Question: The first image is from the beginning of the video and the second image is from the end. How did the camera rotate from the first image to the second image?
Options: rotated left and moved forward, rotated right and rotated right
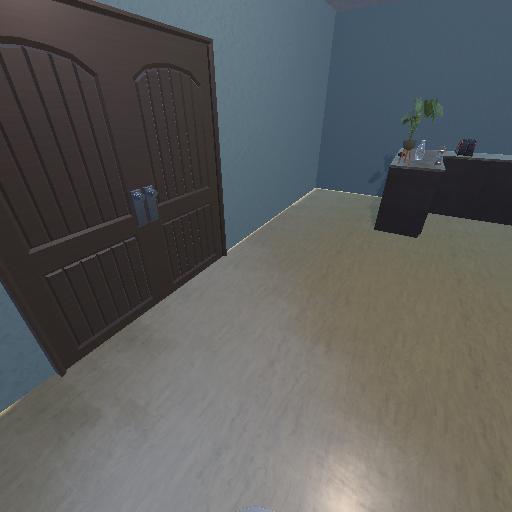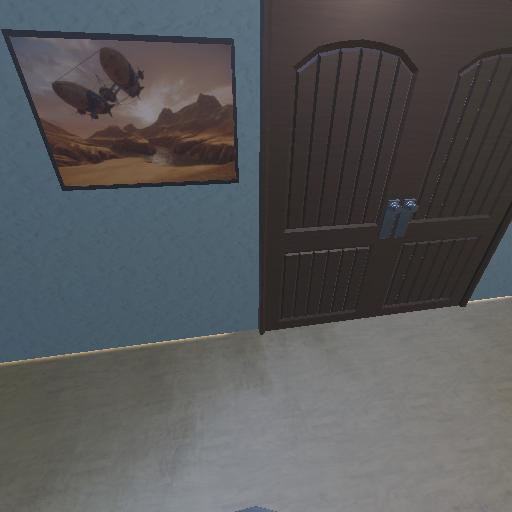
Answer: rotated left and moved forward